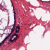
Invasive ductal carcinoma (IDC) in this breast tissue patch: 0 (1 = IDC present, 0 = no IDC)